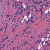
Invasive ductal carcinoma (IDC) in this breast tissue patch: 0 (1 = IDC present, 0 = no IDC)